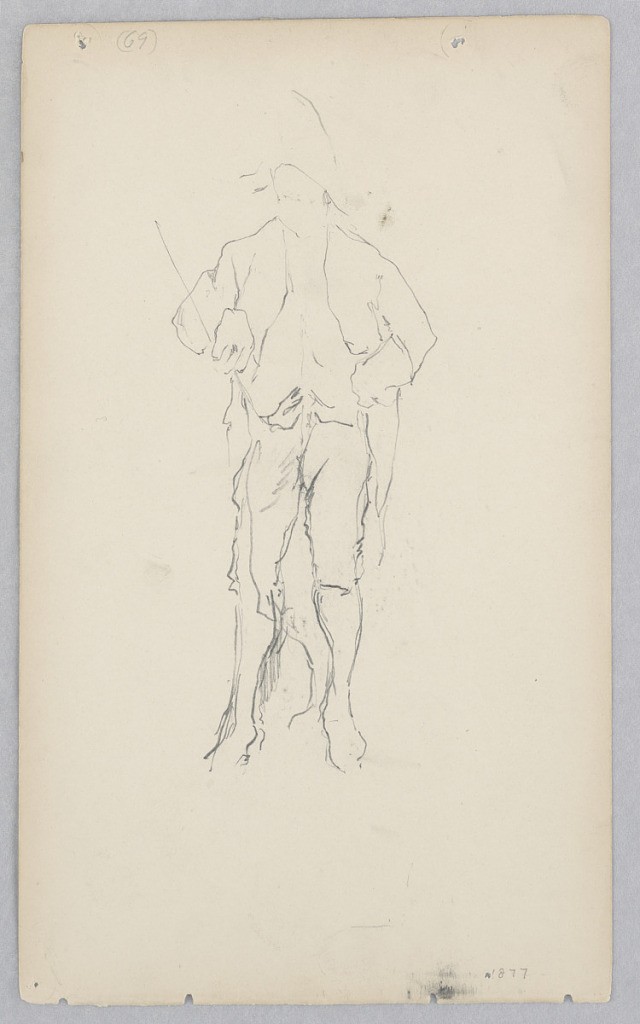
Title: Man
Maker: Robert Frederick Blum, American, 1857–1903
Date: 1876–1877
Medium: Graphite on wove paper
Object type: Drawing
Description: Sketch of a male figure dressed in a uniform, with long waistcoat, short pants, and hat.